Question: I'm trying to implement DRUM (Disk Repository with Update Management) in Java as per the <URL> pairs against a persistent repository. In the linked paper it's used as the backbone behind the crawler's 'URLSeen' test, 'RobotsTxt' check and DNS cache.
There has helpfully been an implementation in c++ done <URL>, which lays out the architecture in a much more digestable way. For ease of reference, this is the architecture diagram from the c++ implementation:

The part which I'm struggling to understand is the reasoning behind keeping the (key, value) buckets and auxiliary buckets separate. The article with the c++ implementation states the following:
> During merge a key/value bucket is read into a separate buffer and
sorted. Its content is synchronized with that of the persistent
repository. Checks and updates happen at this moment. A dispatching
mechanism then forwards the key, value and auxiliary for further
processing along with the operation result. This process repeats for
all buckets sequentially.
So if the order of the (key, value) buckets need to be restored to that of the auxiliary buckets in order to re-link the (key, value) pairs with the auxiliary information, why not just keep the (key, value, aux) values together in singular buckets? What is the reasoning behind keeping them separate and would it be more efficient to just keep them together (since you no longer need to restore the original unsorted order of the bucket)?
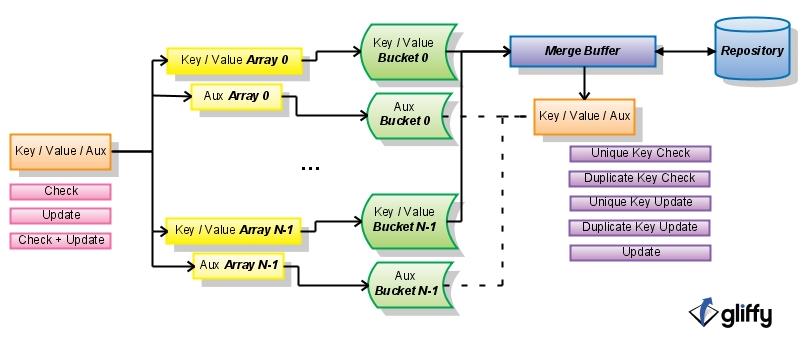
Answer: On merge-time DRUM loads the content of the key/value disk file of the respective bucket and depending on the operation used checks, updates or check+updates every single entry of that file with the backing datastore.
The auxiliary disk file is therefore irrelevant and not loading the auxiliary data into memory simply saves some memory footprint while sorting which DRUM tries to minimize in order to process the uniqueness of more than 6 billion entries. In case of f.e. the RobotsCache the auxiliary data can be even some 100kb per entry. This is however only a thesis on my own, if you really want to know why they separated these two buffers and disk-files you should probably ask Dmitri Loguinov.
I've also create a Java based <URL> which extends DRUM with a select feature which was used to store genome codes.